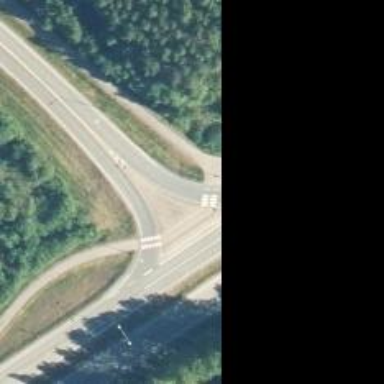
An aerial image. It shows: Trunk link highway.